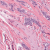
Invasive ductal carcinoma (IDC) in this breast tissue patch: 1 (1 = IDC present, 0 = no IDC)